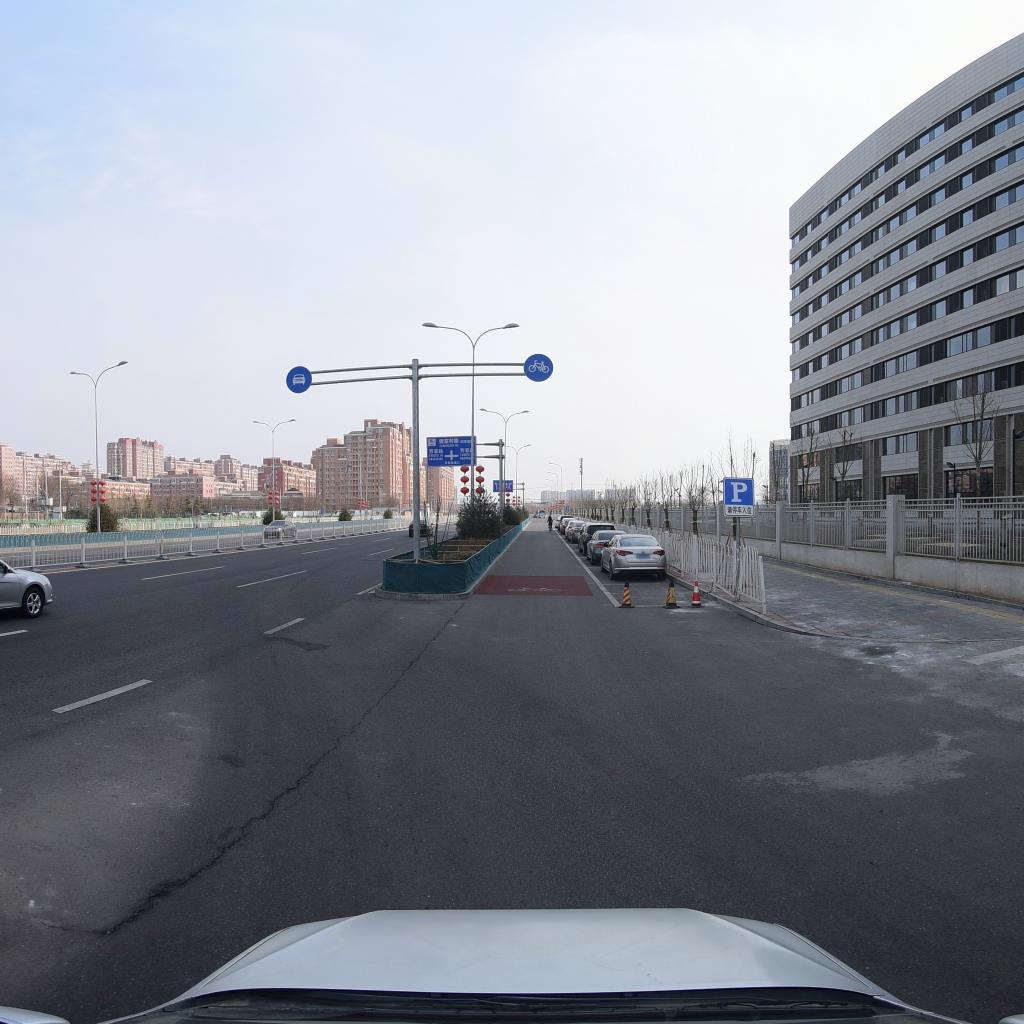
Region: Fengtai
Road damage annotations: transverse crack, longitudinal crack